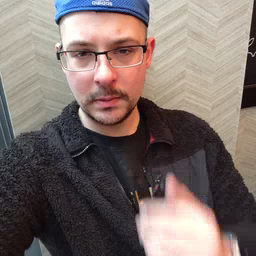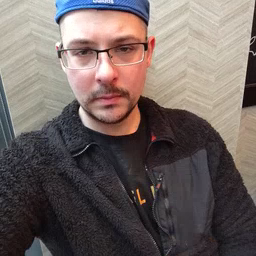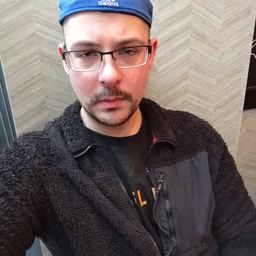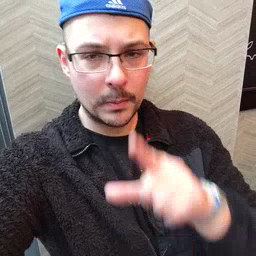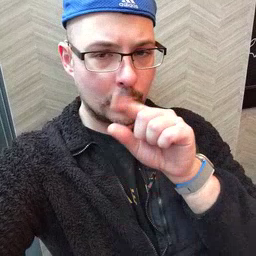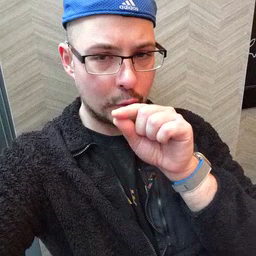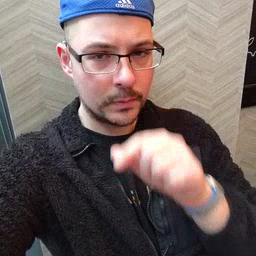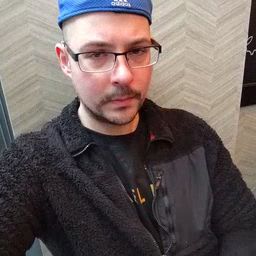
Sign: bird